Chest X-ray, AP view. Patient: 32 years old, sex F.
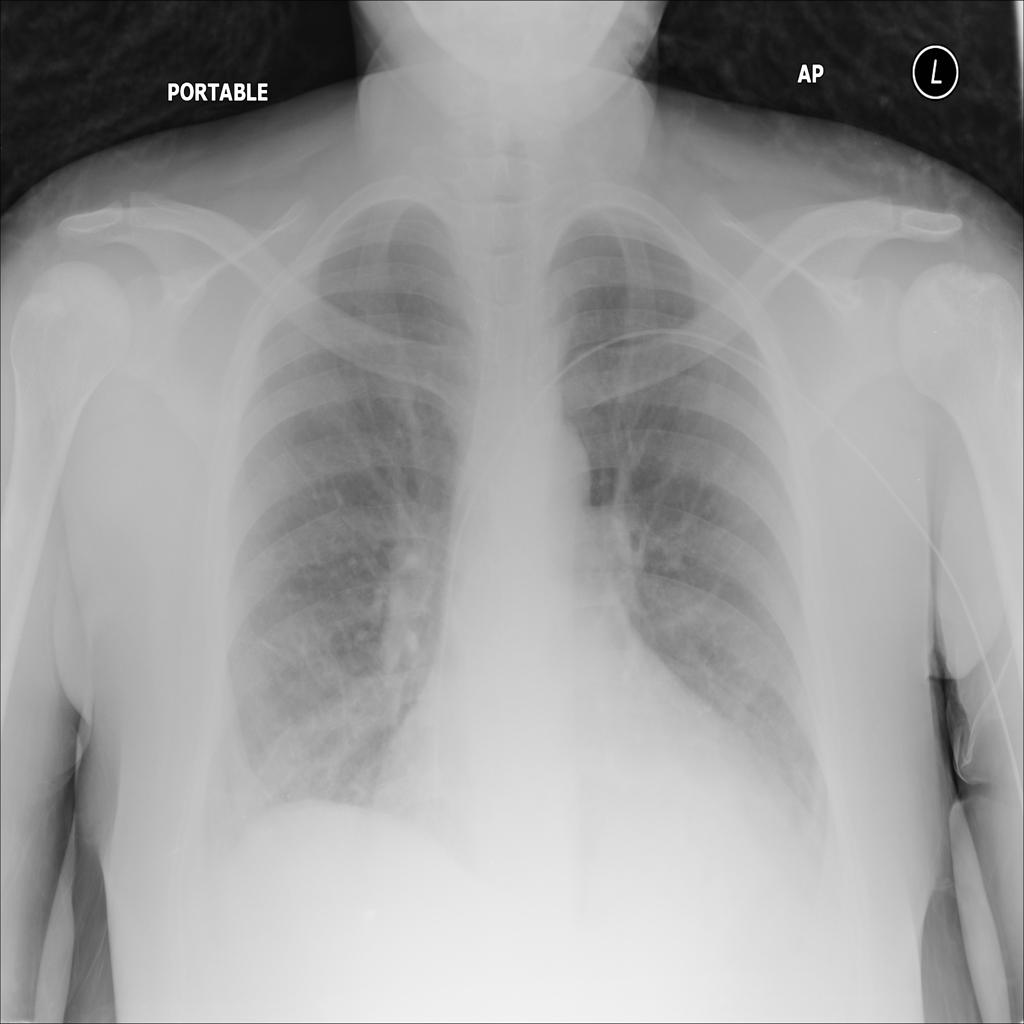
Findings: No Finding